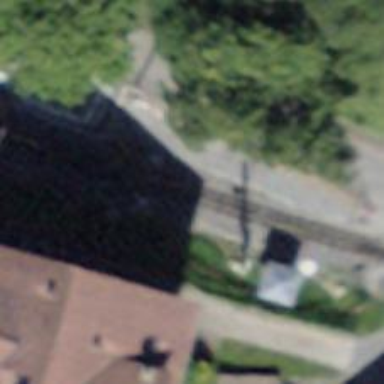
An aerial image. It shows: Narrow-gauge railway with single track. The railway is electrified with contact line.